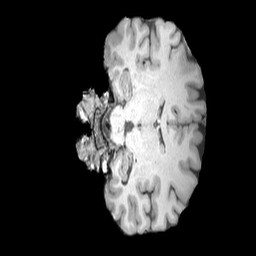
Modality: T1w
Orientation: coronal
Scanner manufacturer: siemens
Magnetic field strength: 3 T
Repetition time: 2.08 s
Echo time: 0.00464 s